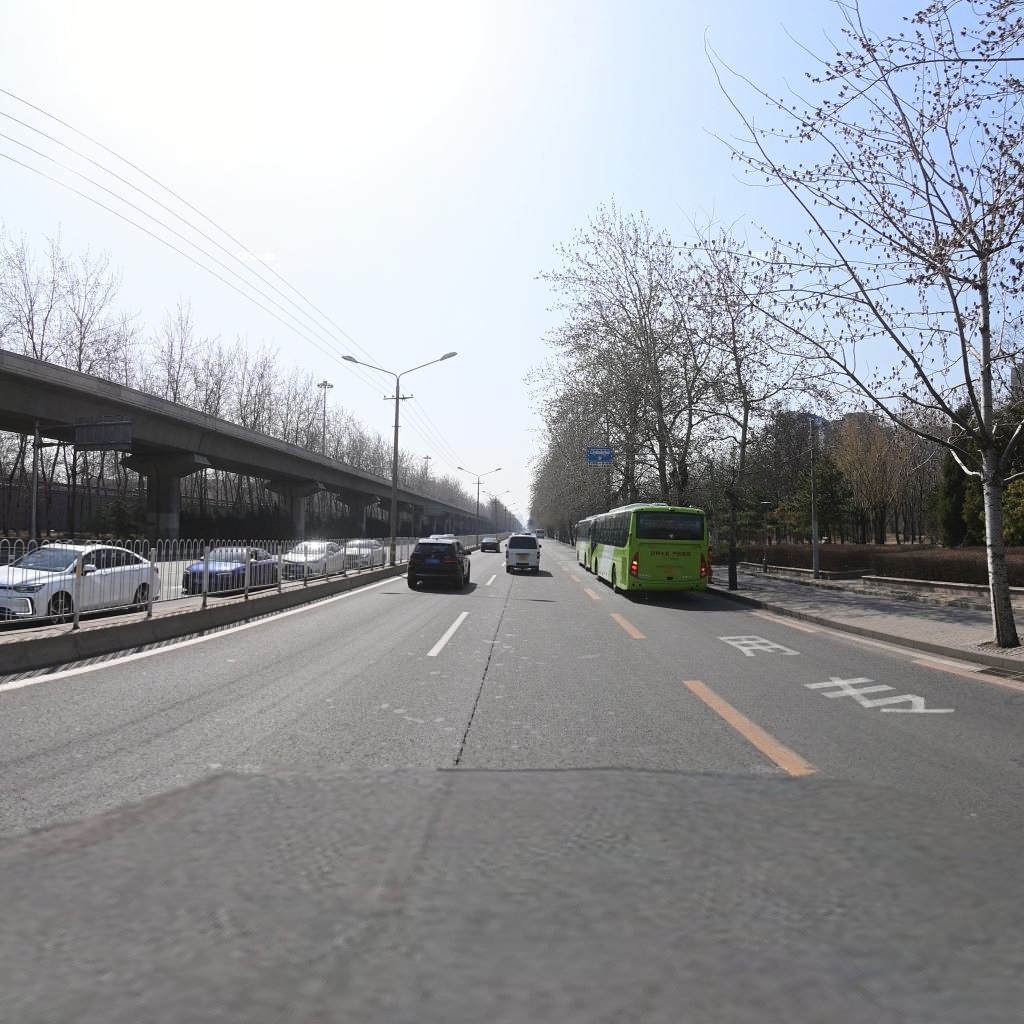
Region: Chaoyang
Road damage annotations: longitudinal crack